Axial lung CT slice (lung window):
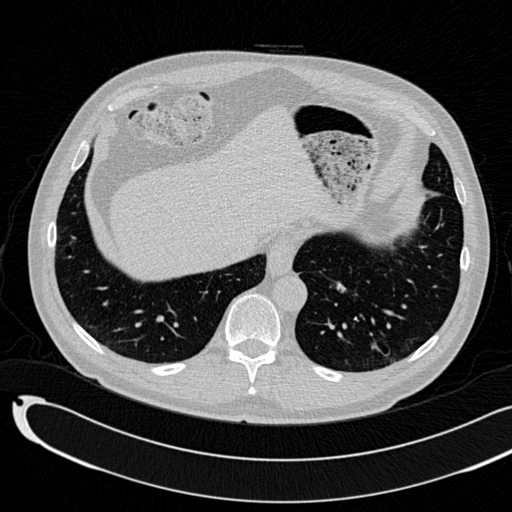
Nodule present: yes
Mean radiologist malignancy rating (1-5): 3